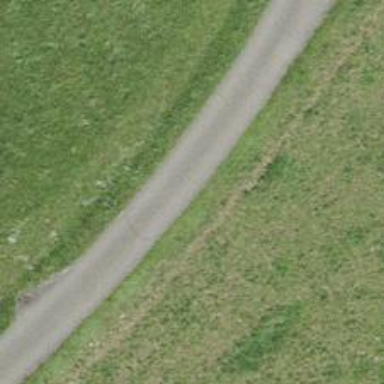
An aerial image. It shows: Unclassified road with paved surface.